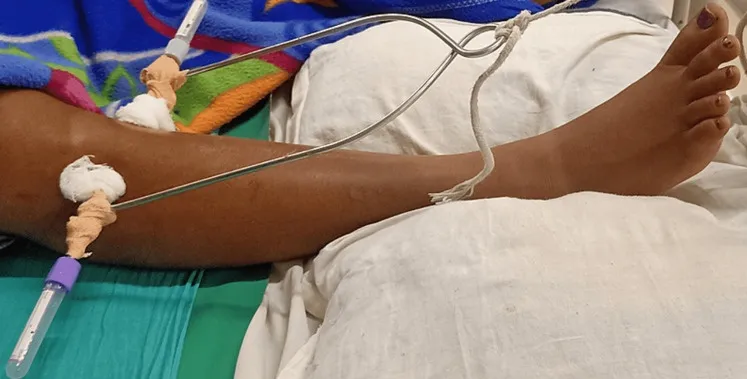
Proximal attachment of skeletal traction.
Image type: medical_photograph (other_medical_photograph)